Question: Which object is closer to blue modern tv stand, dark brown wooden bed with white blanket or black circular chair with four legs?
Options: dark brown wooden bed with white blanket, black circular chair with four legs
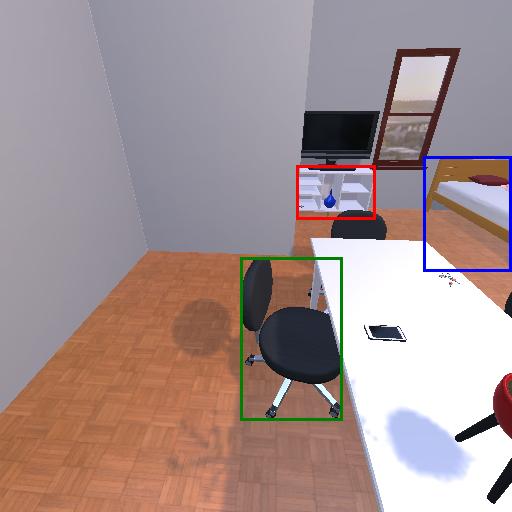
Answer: dark brown wooden bed with white blanket